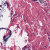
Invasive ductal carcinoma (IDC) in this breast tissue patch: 0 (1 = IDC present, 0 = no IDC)